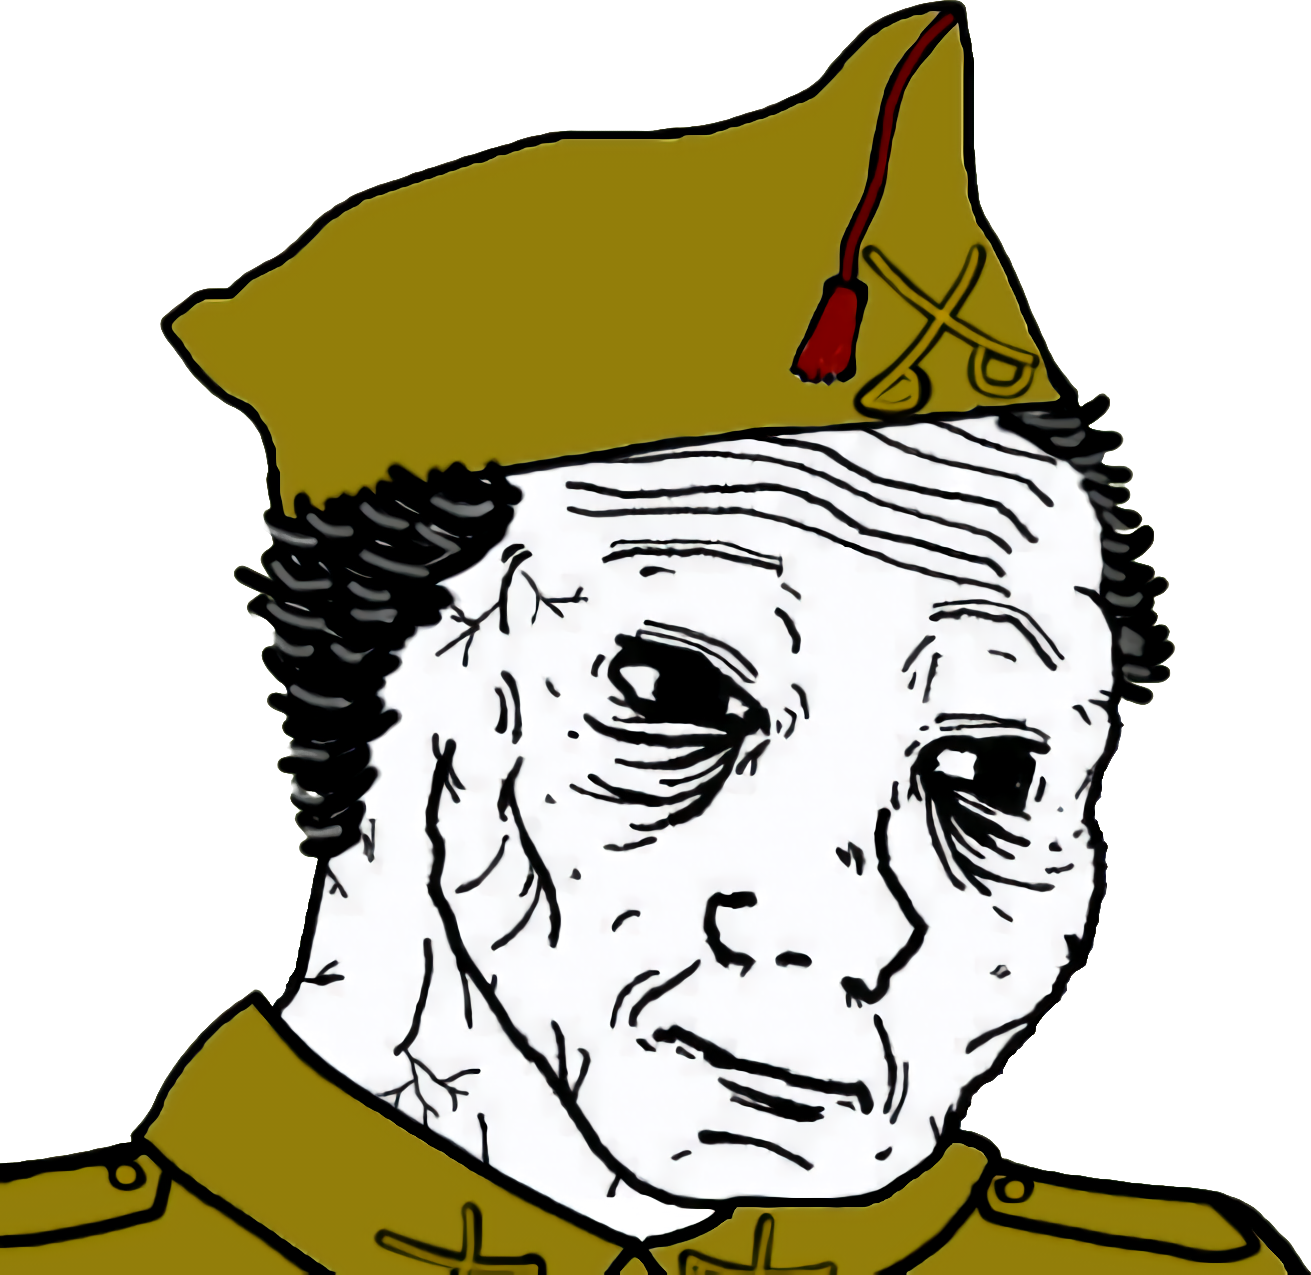
Label: 5_Tired_Wojak